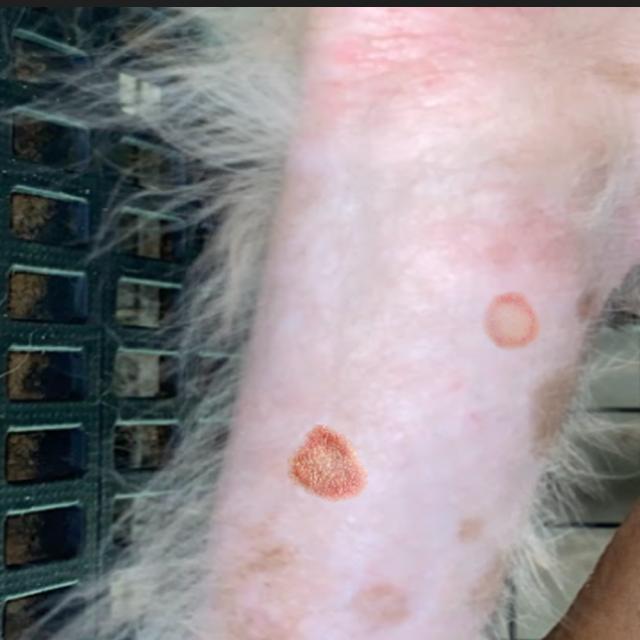
Canine ringworm (Dermatophytosis) — fungal infection caused by Microsporum or Trichophyton. Presents with circular alopecia, scaling, crusting, and broken hairs.